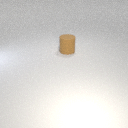
large brown rubber cylinder